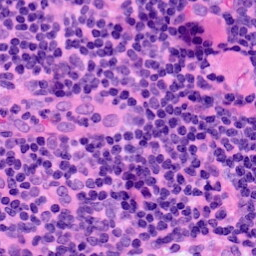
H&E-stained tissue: LymphNode